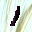
Label: 1